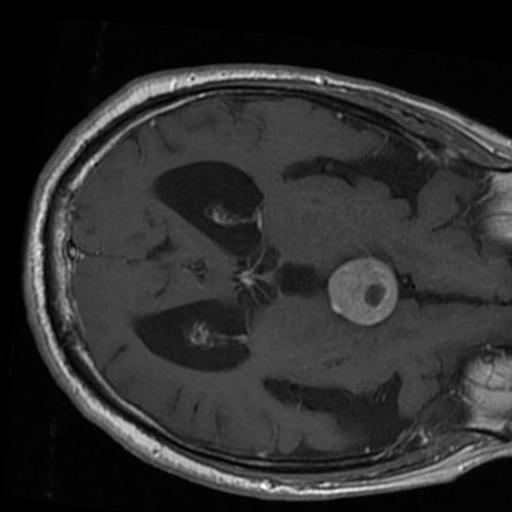
Label: brain_tumor